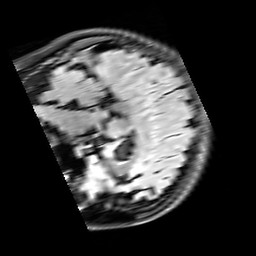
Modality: FLAIR
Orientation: sagittal
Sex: female
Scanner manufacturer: siemens
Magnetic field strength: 3 T
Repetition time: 10 s
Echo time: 0.09 s